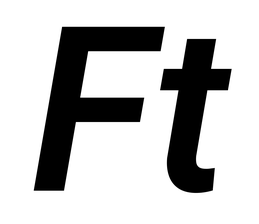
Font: Roboto-Italic_SemiBold_Italic